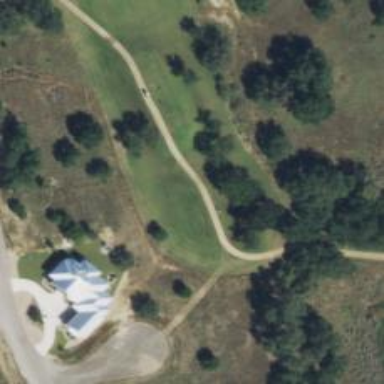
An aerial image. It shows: Golf tee.